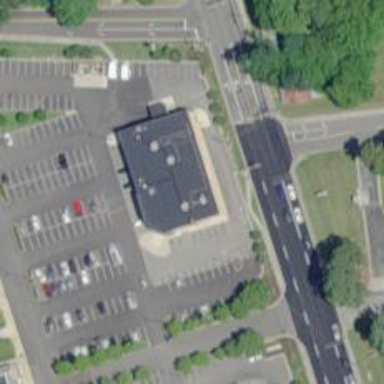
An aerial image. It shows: Pharmacy providing healthcare services.